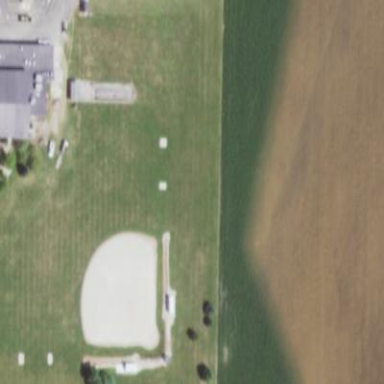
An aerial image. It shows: Grass pitch used for baseball.